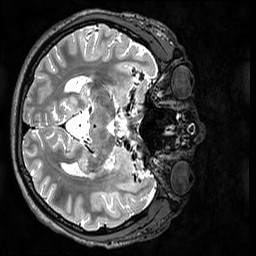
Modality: T2w
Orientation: axial
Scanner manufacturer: siemens
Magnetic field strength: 3 T
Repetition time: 3.2 s
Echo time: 0.565 s